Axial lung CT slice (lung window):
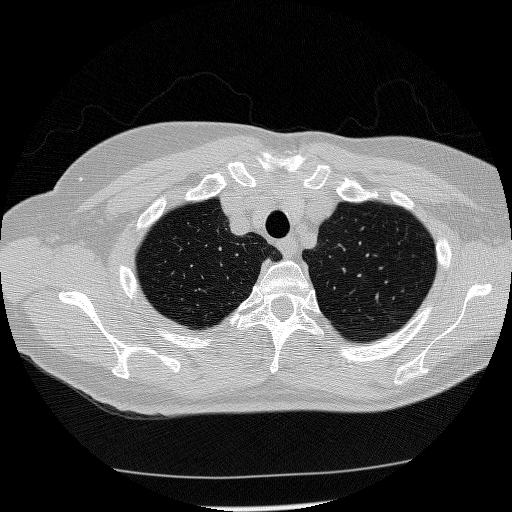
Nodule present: no